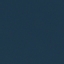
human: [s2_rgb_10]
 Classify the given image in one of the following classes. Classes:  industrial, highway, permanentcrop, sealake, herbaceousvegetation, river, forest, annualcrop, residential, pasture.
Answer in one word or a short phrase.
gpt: SeaLake